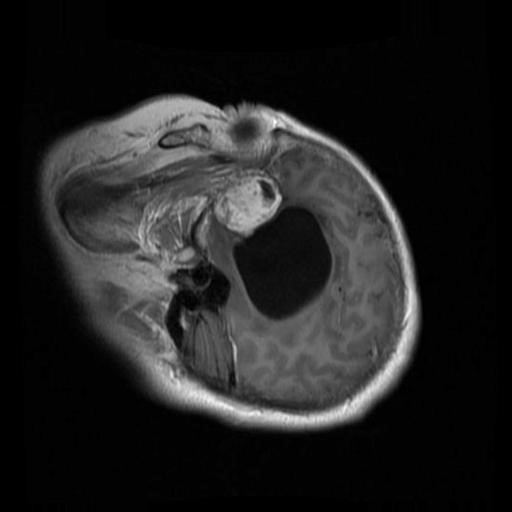
Label: brain_menin